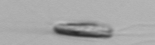
Label: Chrysochromulina